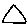
Label: triangle